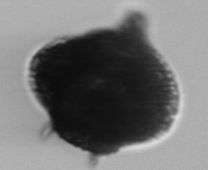
Label: Gonyaulax